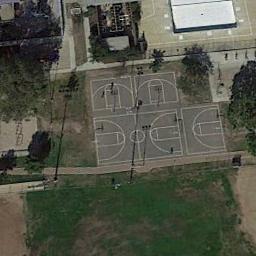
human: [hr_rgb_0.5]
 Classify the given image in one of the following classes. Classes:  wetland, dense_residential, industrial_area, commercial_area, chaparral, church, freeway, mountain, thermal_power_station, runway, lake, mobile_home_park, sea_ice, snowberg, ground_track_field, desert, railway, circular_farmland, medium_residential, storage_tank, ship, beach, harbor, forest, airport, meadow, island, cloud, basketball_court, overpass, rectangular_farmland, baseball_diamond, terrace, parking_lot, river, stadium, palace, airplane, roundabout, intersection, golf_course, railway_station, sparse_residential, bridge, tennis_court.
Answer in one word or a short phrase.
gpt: basketball_court